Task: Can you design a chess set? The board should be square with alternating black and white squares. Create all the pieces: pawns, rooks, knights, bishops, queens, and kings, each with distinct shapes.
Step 1913:
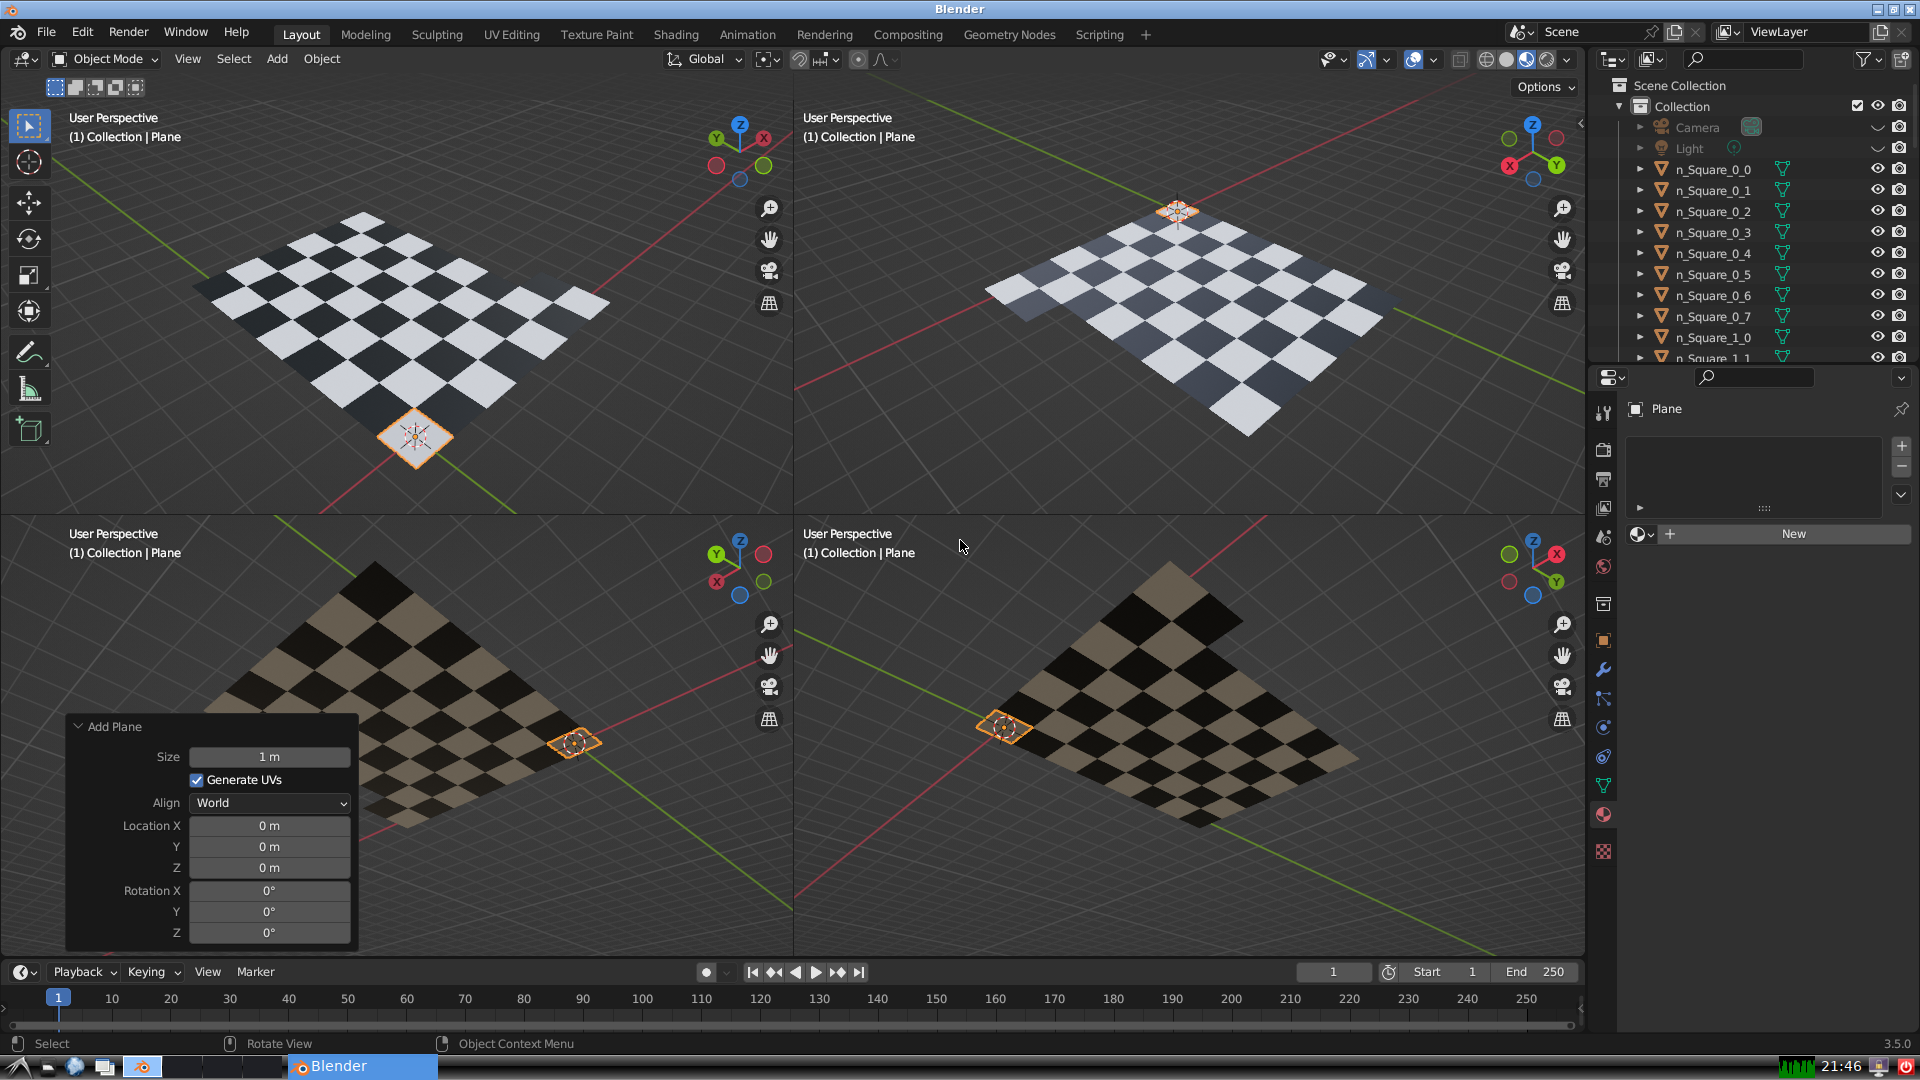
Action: {"key_press": ['Ctrl, Home']}